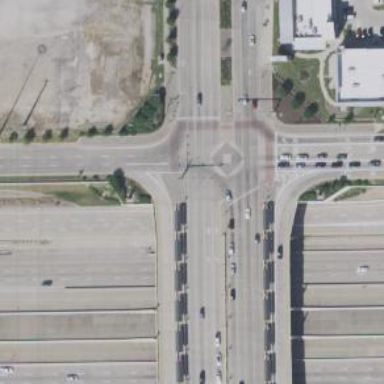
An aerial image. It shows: Primary highway bridge with separate sidewalk.